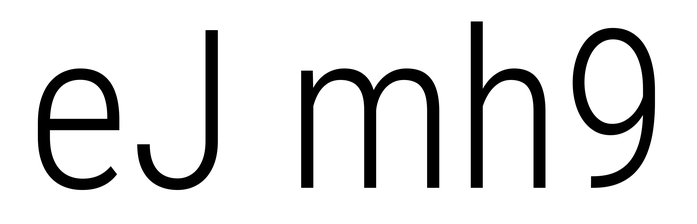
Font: Roboto_Condensed_Light